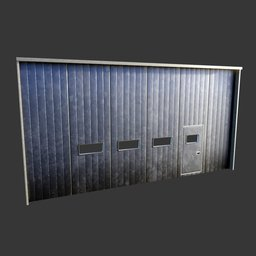
Label: architecture